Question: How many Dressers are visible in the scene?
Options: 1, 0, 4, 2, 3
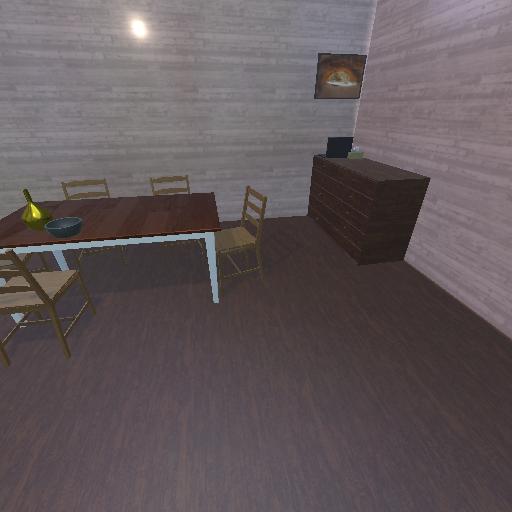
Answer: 1